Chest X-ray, AP view. Patient: 60 years old, sex F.
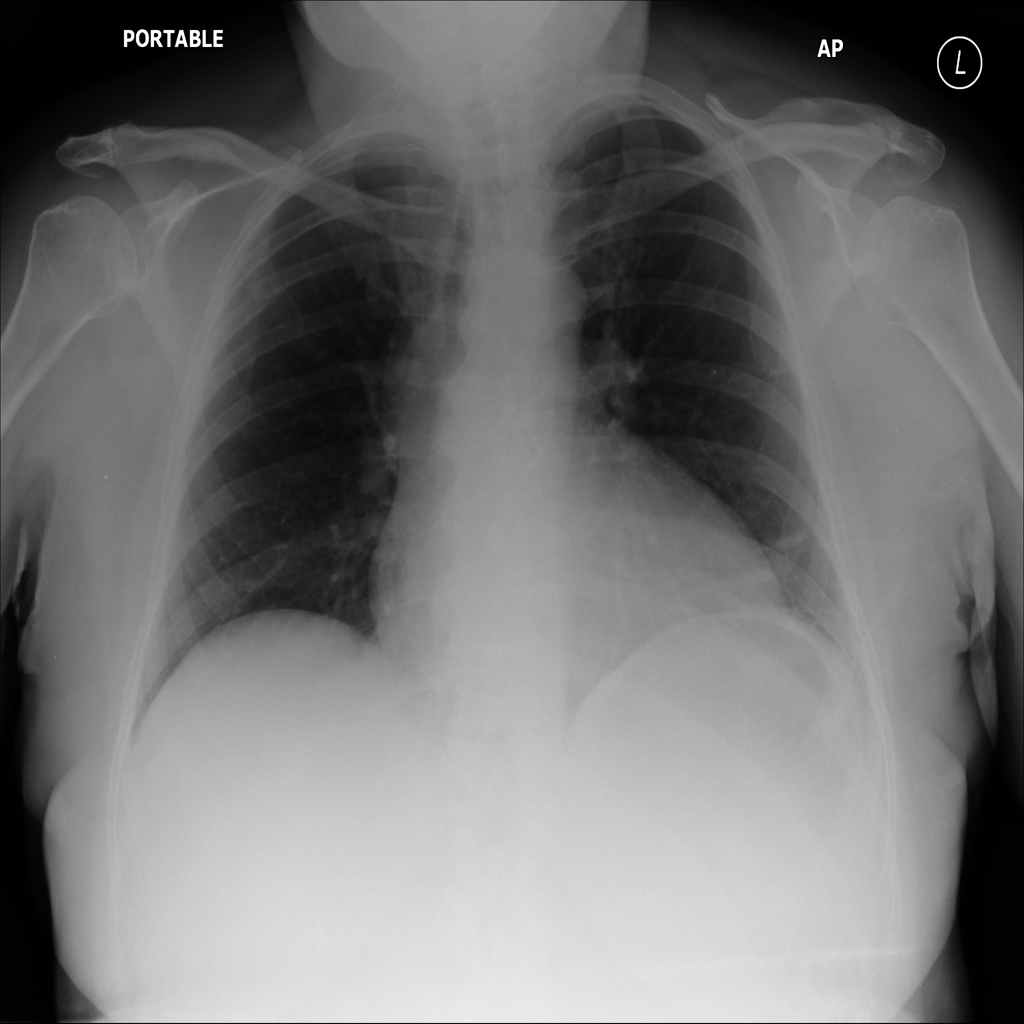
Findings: Atelectasis